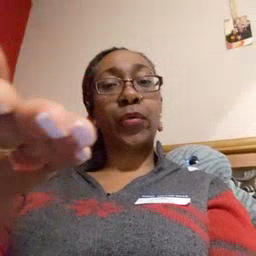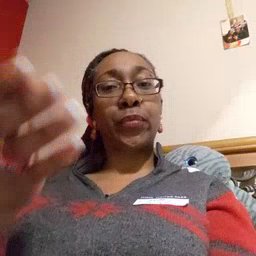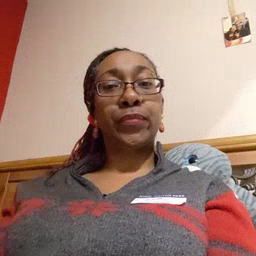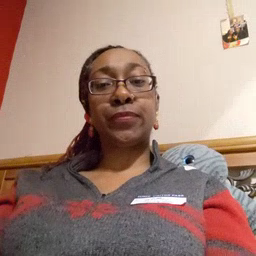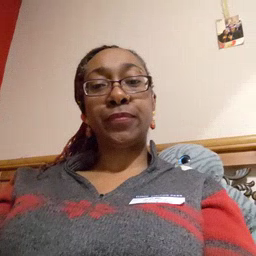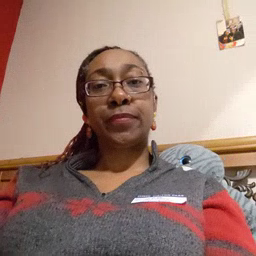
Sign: there